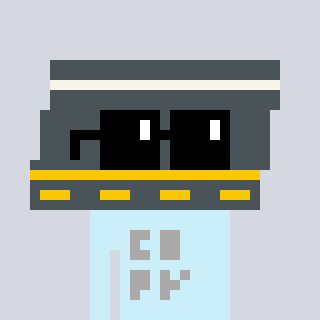
a pixel art character with square black sunglasses, a road-shaped head and a cold-colored body on a cool background